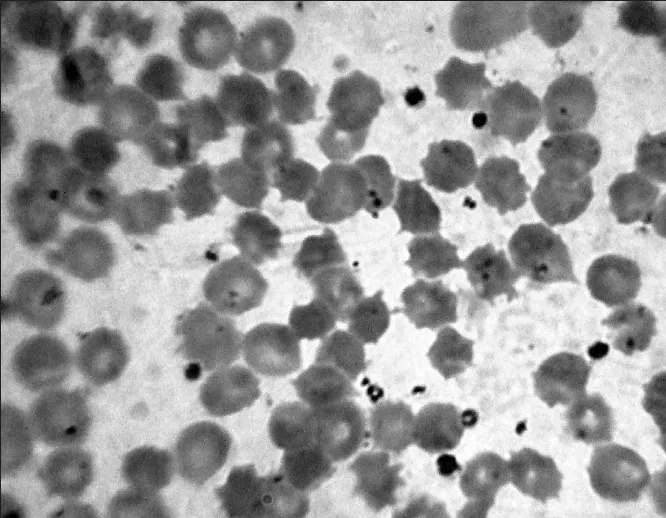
Peripheral blood film of Case 1 showing acanthocytes (x1000).
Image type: pathology (giemsa)